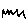
Label: zigzag